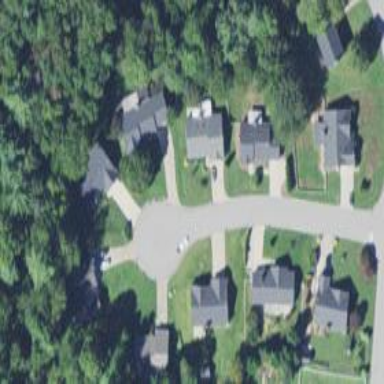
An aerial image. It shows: Residential road.